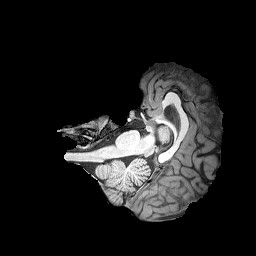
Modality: T1w
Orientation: axial
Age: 34
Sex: female
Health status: healthy